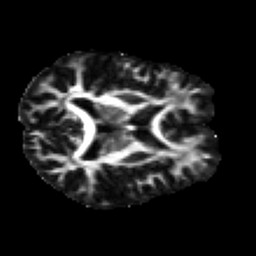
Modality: FA
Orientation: axial
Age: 25
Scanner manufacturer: siemens
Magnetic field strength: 3 T
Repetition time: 2.2 s
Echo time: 0.084 s